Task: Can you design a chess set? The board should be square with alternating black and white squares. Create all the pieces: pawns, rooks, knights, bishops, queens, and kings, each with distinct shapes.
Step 685:
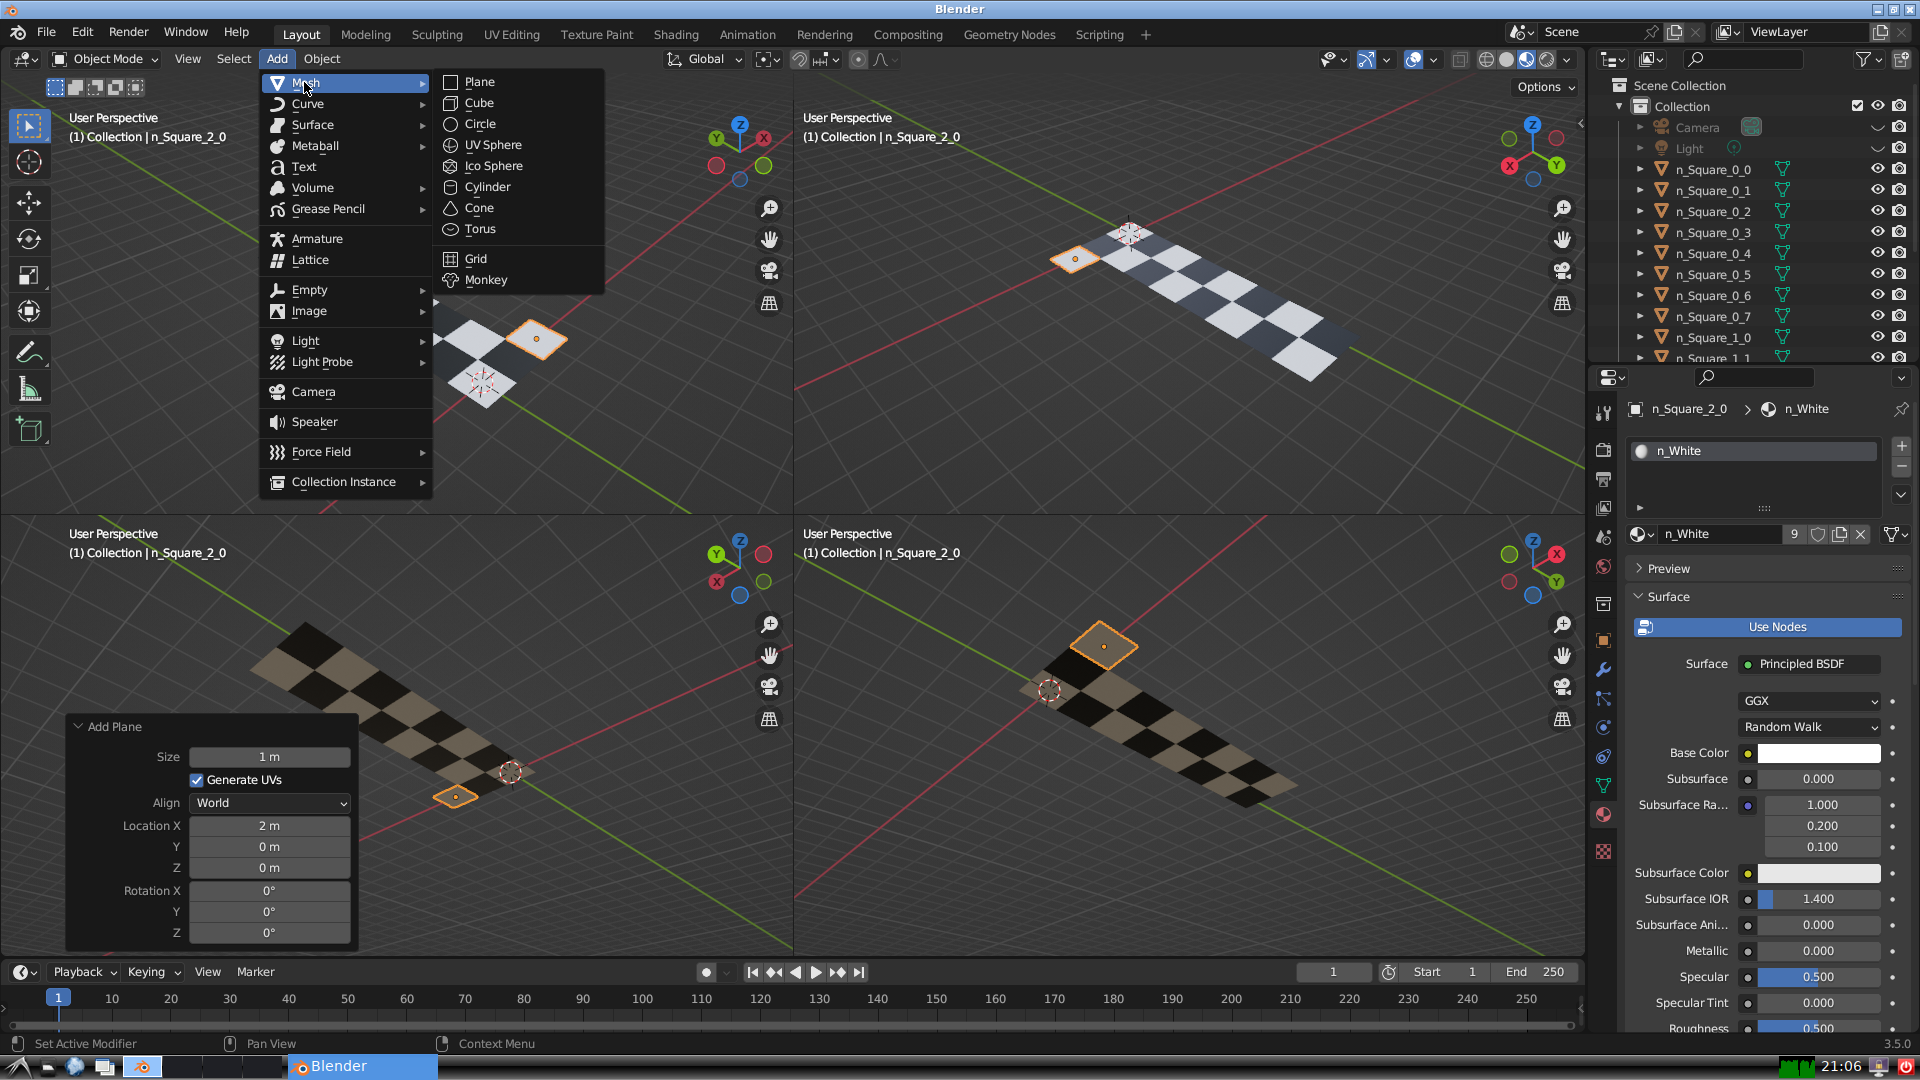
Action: {"mouse_move": [499, 79]}